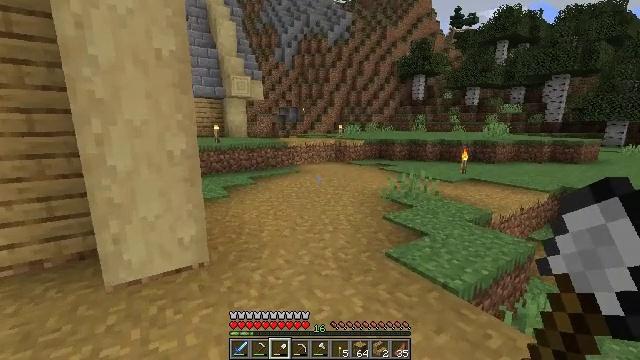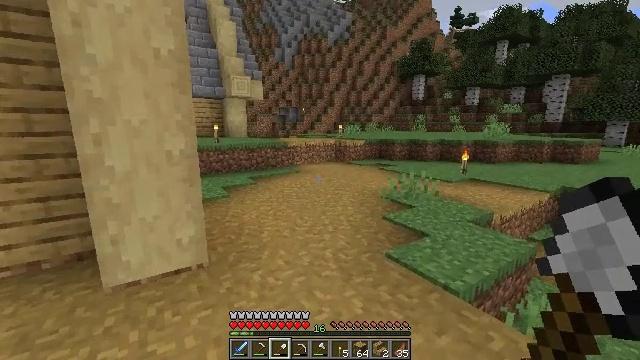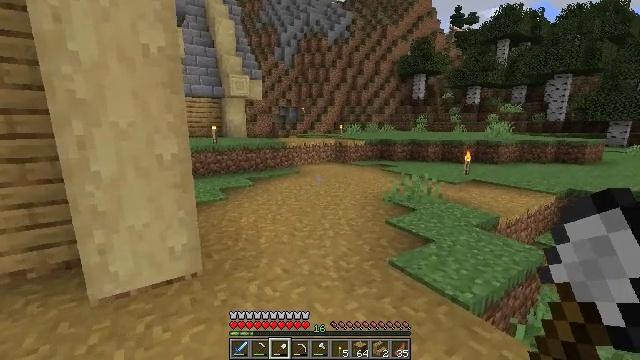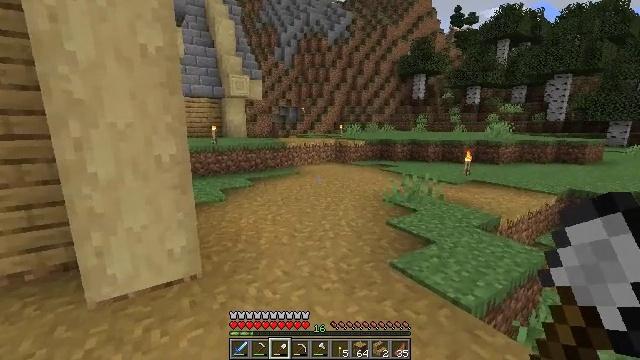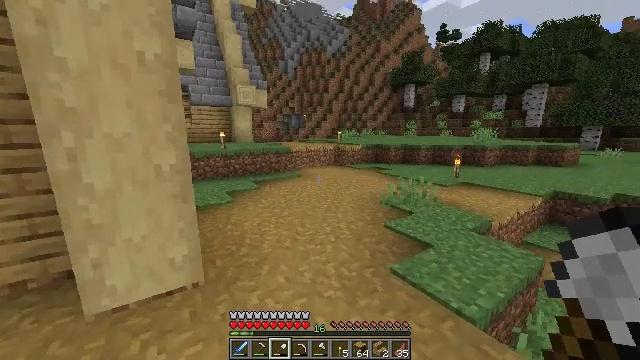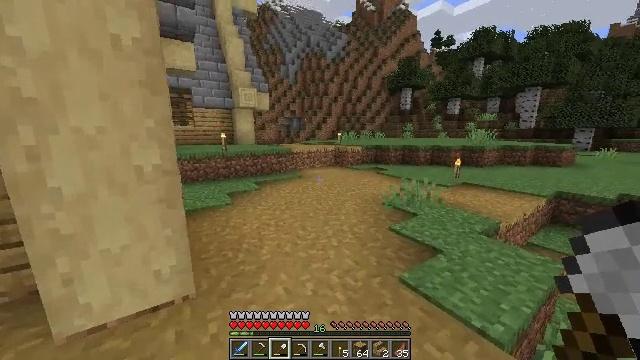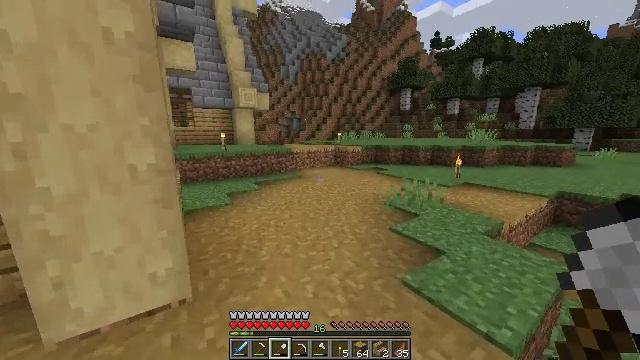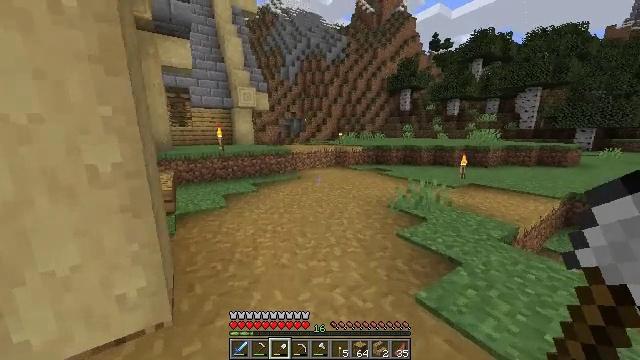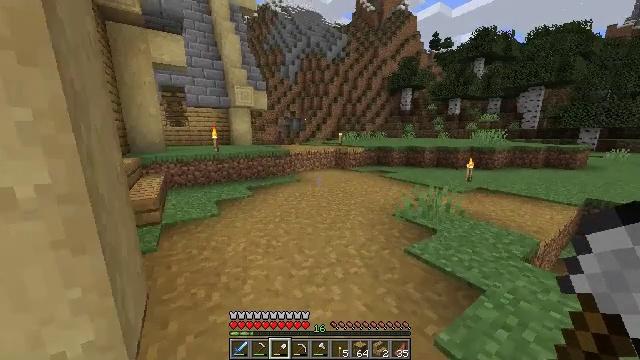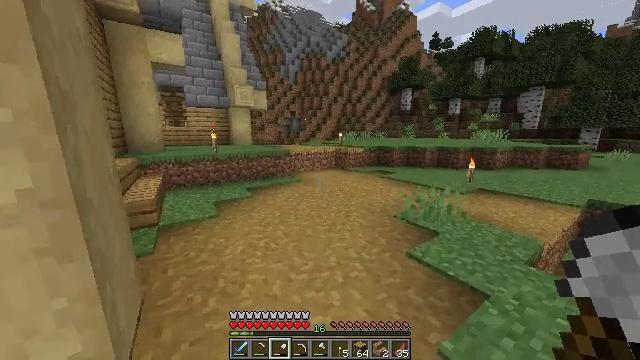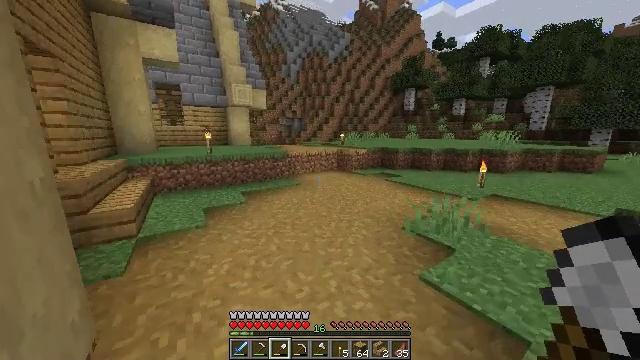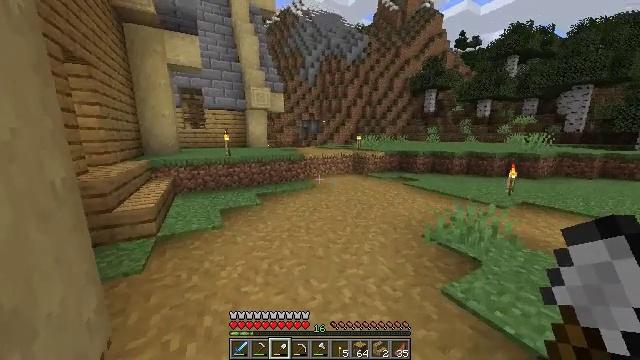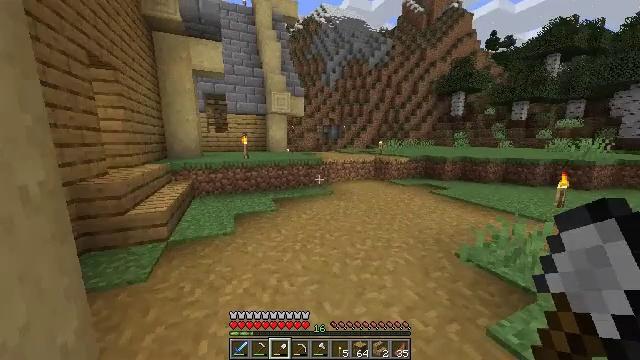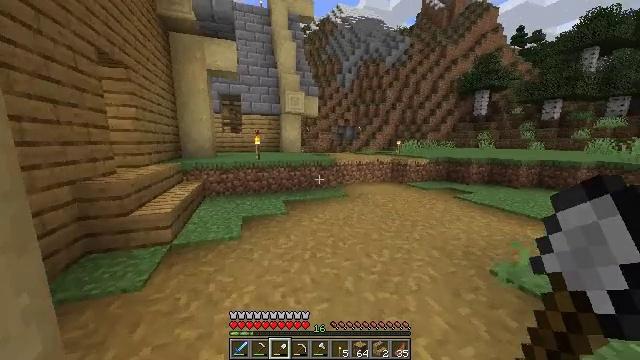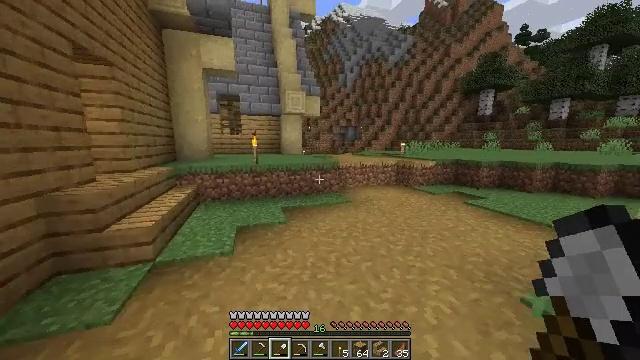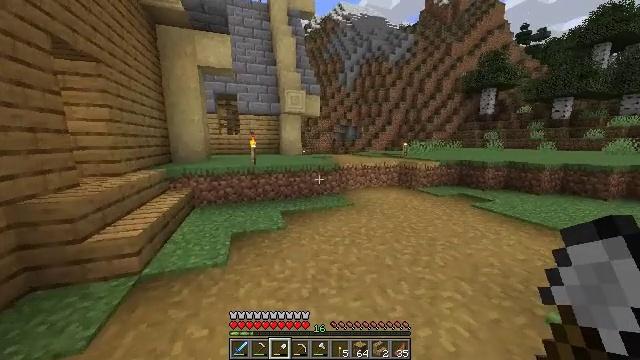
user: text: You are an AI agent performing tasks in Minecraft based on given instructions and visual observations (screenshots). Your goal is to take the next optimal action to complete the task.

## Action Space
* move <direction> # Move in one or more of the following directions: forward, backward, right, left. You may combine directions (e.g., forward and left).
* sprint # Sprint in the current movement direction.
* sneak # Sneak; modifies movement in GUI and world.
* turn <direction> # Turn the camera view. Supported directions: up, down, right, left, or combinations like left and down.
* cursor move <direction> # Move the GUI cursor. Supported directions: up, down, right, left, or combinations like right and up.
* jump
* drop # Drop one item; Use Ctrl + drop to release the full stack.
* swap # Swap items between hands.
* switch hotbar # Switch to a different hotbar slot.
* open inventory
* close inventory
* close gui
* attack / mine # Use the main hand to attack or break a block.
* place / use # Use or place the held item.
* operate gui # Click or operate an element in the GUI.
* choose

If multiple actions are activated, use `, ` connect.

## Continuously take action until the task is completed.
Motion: motion action
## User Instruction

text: Dismantle the stonecutter.
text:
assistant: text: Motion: no_op
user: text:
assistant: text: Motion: move forward
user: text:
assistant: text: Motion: move forward
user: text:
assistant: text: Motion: move forward
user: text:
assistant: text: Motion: move forward
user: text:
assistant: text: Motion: move forward
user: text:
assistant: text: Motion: move forward
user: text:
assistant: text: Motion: move forward
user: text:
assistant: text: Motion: move forward
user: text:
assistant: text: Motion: move forward
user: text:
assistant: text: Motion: move forward, turn left
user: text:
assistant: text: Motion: move forward, turn left and up
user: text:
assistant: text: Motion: move forward, turn left
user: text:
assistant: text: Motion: move forward
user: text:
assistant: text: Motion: move forward
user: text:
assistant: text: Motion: move forward
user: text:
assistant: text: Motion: move forward
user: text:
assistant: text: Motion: move forward
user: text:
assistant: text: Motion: move forward
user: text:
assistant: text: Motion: move forward
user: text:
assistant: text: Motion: move forward
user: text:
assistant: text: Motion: move forward
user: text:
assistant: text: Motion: move forward
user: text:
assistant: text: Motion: move forward
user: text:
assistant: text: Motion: move forward
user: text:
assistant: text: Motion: move forward, turn left
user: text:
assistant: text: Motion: move forward, turn left and down
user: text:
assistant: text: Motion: move forward and move right, turn left
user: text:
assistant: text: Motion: move forward and move right
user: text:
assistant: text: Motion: move forward and move right, turn right